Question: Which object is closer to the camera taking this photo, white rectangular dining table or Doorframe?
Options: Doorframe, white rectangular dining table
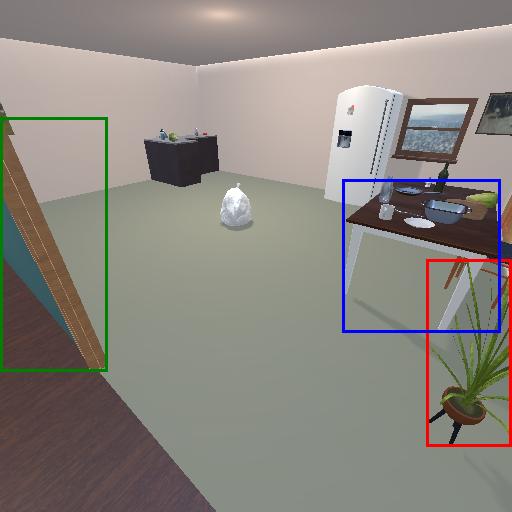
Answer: Doorframe